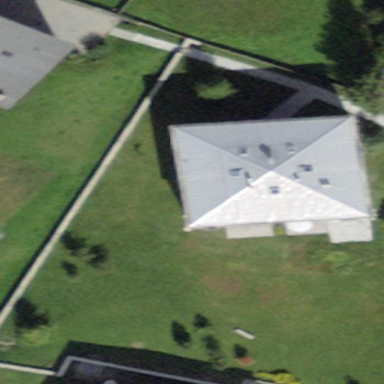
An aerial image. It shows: Pyramid-shaped building with light grey roof.